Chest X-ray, AP view. Patient: 43 years old, sex F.
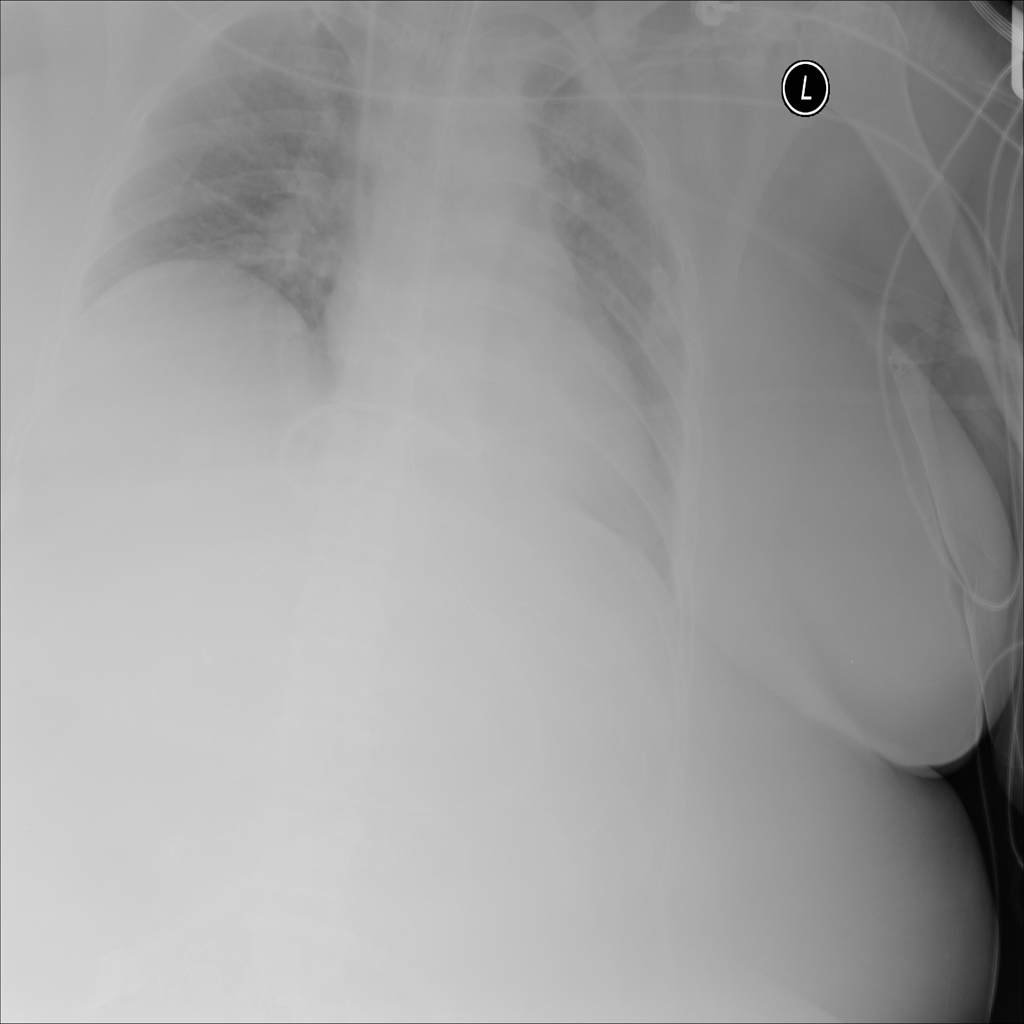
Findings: Consolidation, Infiltration